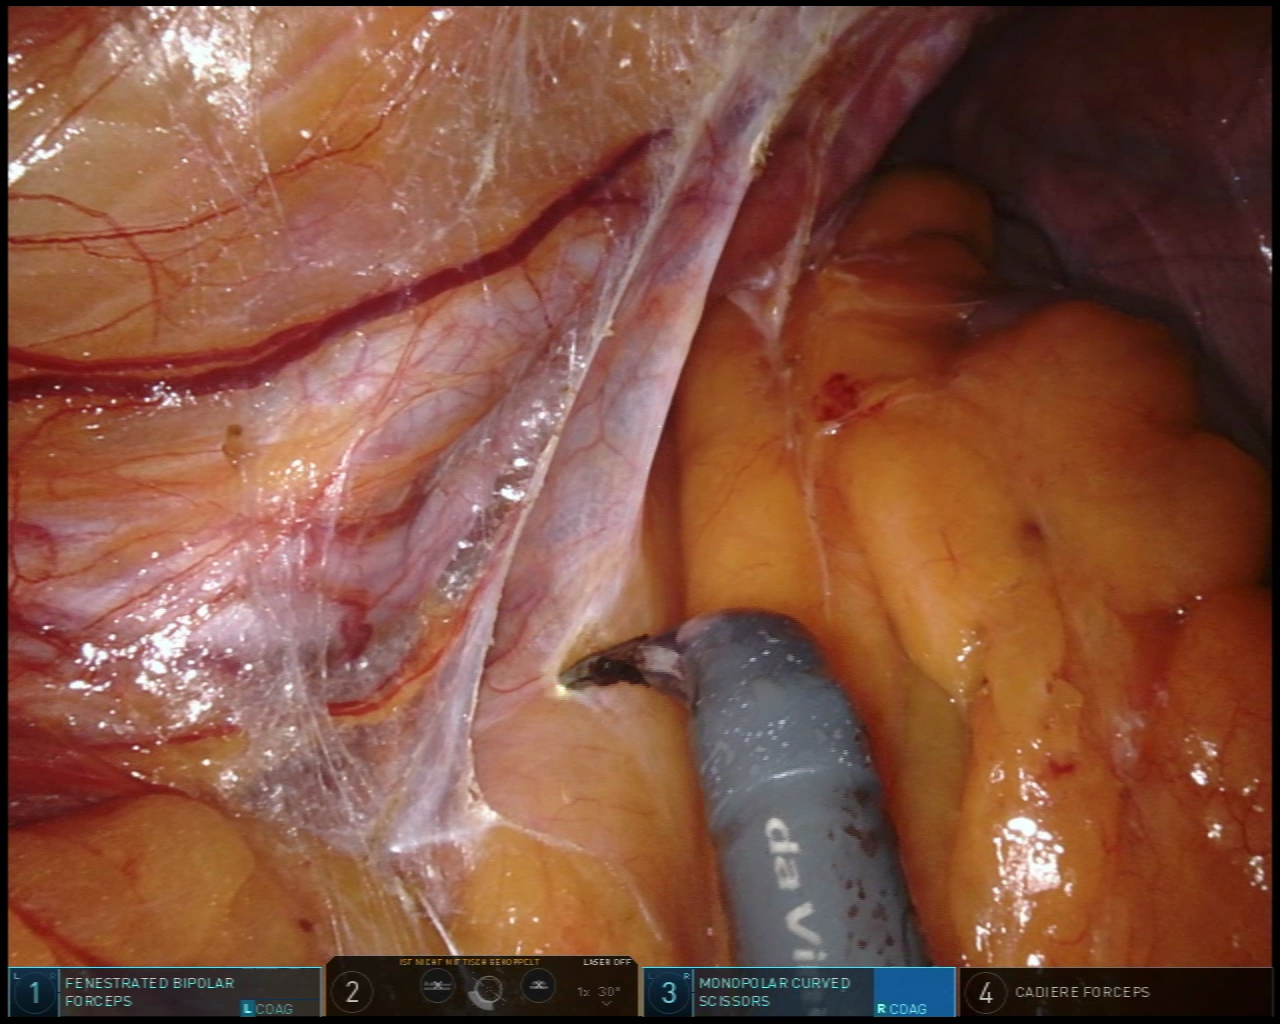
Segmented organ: ureter
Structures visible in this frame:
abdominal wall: yes
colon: no
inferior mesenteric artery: no
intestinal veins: no
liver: no
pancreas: no
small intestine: no
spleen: no
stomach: no
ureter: yes
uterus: no
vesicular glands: no